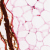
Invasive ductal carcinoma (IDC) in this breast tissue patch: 0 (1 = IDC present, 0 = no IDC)